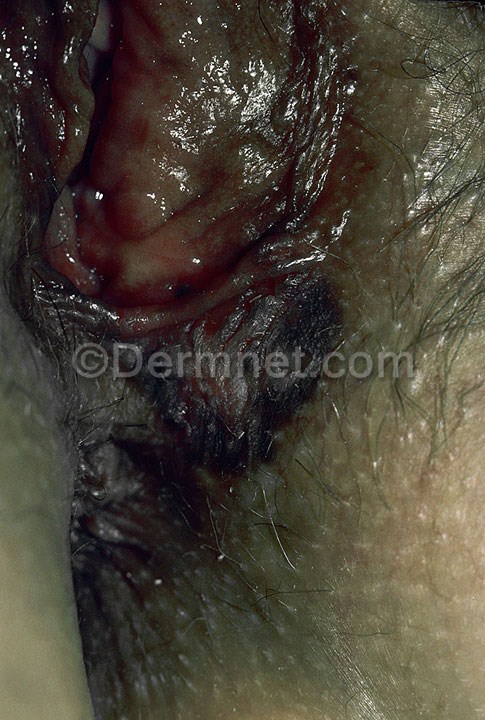
Disease: Actinic Keratosis Basal Cell Carcinoma and other Malignant Lesions